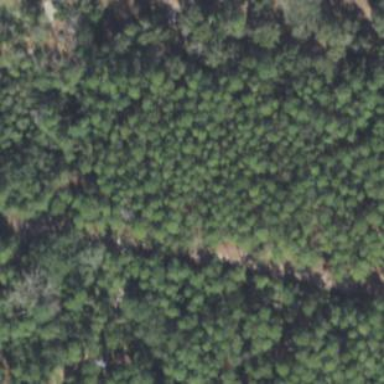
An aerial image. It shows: Woodland consisting mainly of needle-leaved trees.